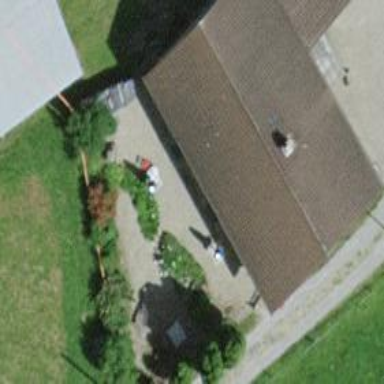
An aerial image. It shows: Restaurant.